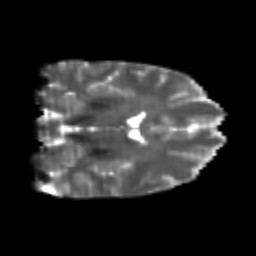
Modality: T2w
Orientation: coronal
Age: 23
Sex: female
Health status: healthy
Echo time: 0.074 s